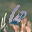
Label: 6